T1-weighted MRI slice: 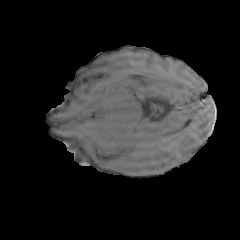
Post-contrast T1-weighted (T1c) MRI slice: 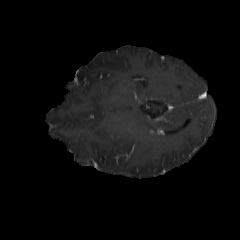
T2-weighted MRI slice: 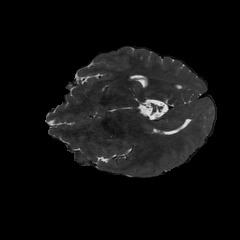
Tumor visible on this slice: no